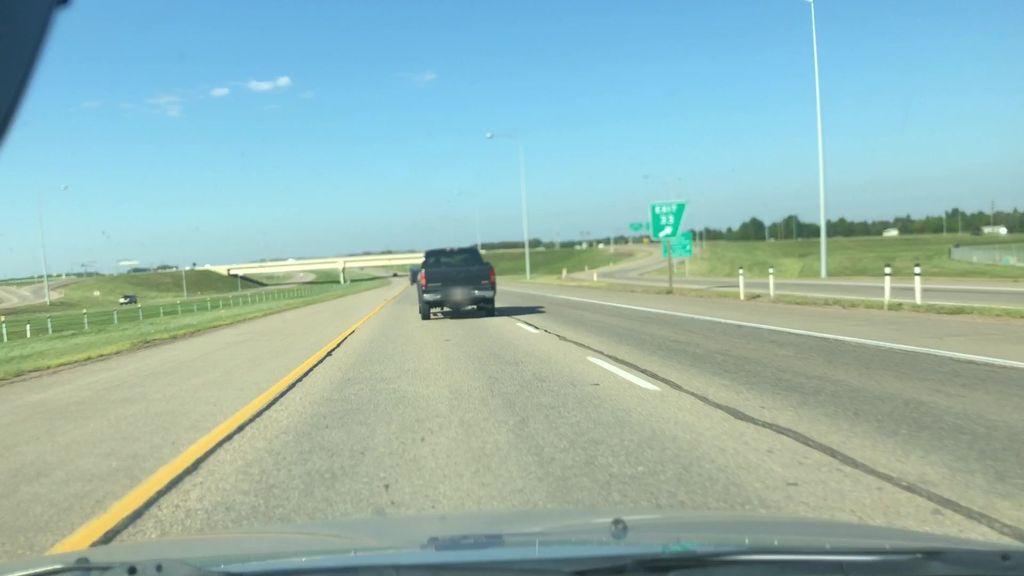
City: edmonton